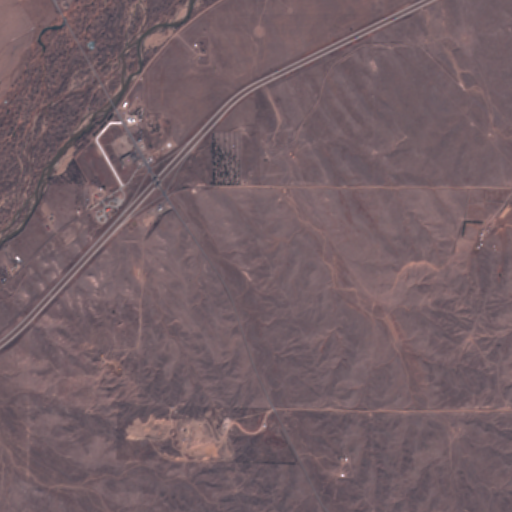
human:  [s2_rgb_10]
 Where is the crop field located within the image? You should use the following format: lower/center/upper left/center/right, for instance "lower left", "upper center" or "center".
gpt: The crop field is located in the upper of the image.
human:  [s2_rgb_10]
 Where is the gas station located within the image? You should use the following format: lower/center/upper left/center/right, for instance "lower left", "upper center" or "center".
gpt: The gas station is located in the upper left of the image.
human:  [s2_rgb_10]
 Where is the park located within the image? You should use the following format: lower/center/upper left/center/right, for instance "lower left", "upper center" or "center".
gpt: The park is located in the upper center of the image.
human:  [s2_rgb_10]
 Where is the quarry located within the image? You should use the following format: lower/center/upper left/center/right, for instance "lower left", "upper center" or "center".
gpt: The quarry is located in the lower left of the image.
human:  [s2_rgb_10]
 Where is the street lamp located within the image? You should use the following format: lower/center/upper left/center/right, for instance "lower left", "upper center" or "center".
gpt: The street lamp is located in the center left of the image.
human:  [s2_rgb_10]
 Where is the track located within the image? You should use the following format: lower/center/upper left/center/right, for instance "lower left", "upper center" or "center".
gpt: There is no track in the image.